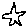
Label: star